Field crop: maize
Growth stage: 2
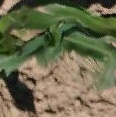
Species: maize